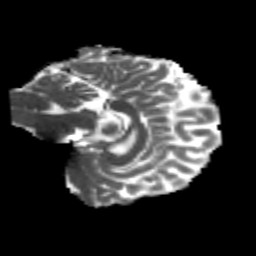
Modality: MD
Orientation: sagittal
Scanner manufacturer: siemens
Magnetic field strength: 3 T
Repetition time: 4.16 s
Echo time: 0.0806 s